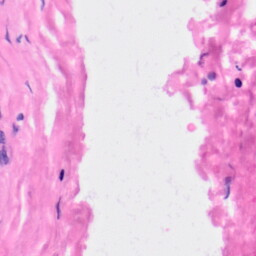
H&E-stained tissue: Kidney